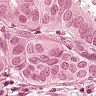
Metastatic tissue present: yes